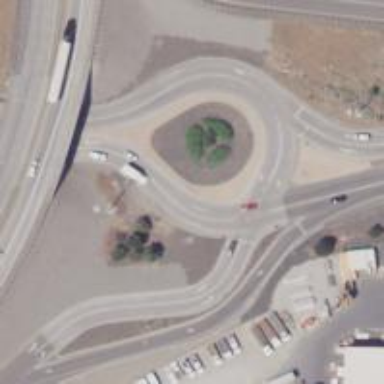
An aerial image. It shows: Roundabout on trunk highway.